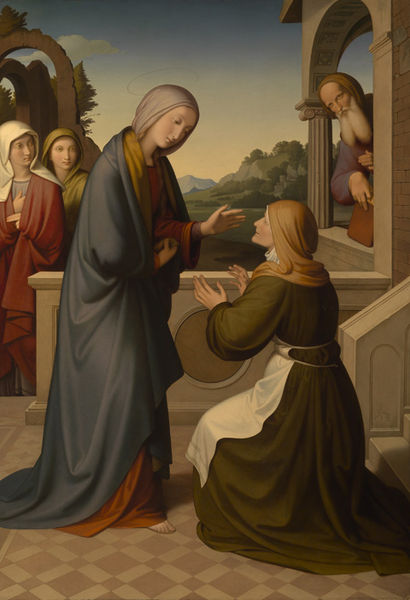
Titel: Heimsuchung Mariä
Künstler: Friedrich Overbeck
Standort: Karlsruhe
Institution: Staatliche Kunsthalle Karlsruhe
Schlagwörter: baum, berg, blau, dunkel, felsen, fuß, gemälde, gott, hand, himmel, kopf, mann, nackt, schatten, umhang, weiß, wolken, bäume, frauen, gelb, grün, landschaft, menschen, abend, braun, bunt, frau, geste, hintergrund, kariert, kleid, kleider, licht, marmor, mund, nase, orange, säule, säulen, vordergrund, gebäude, haus, rot, schleier, tuch, wiese, wolke, beige, haube, karo, malerei, muster, rock, alt, bart, jung, mütze, architektur, arm, bibel, falten, gesicht, mensch, stehen, stein, hände, öl, horizont, hügel, natur, brüstung, wiesen, boden, auge, gewand, haare, mantel, stehend, stoff, gewänder, mutter, tochter, vater, renaissance, wald, engel, balkon, kopfbedeckung, lächeln, schürze, terrasse, klar, magd, ruhe, bogen, italien, man, perspektive, pflaster, alter mann, beobachten, fußboden, berge, farben, fels, mauer, farbe, lila, rundbogen, ölgemälde, treppe, kopftuch, robe, geländer, stufe, stufen, faltenwurf, junge, knie, liegend, nazarener, stola, tor, bögen, vier, barfuss, arkade, ruine, alter, antike, greis, glaube, religion, torbogen, vulkan, geld, wälder, acryl, kniee, radierung, fliesen, knien, gestik, kachel, kacheln, mosaik, niederländisch, beten, gebet, schwester, altar, rom, kapitell, tore, besuch, gestus, heiligenschein, mensche, jesus, ionisch, hammer, christlich, flehen, hingabe, knieend, kniend, mittelalter, begegnung, knieen, segen, segnen, segnung, empfang, mönch, verbeugung, präraffaeliten, bettler, tempel, elisabeth, heilige, opfer, empfangen, ölgemölde, heilig, maria, madonna, magdalena, anbetung, christen, maria magdalena, mutter gottes, bitte, erbarmen, petrus, deutschrömer, gruß, sakral, christentum, ikone, ladschaft, meister, anna, bitten, heimsuchung, kaputze, joseph, kniefall, verkündigung, roben, betteln, mütter, historisch, got, willkommen, säile, torbögen, ionische, kniende, renassance, neuzeit, schmied, christ, mittelater, böume, spanner, amboss, base, vergebung, gnade, kniet, kapuzen, empfängnis, joachim, dunekl, ionika, kniebeuge, heiligenschen, gelassenheit, neo renaissance, scürze, kaputzen, a, 1500, 19. jhdt, heimkehrung, gnde, 5 figuren, kniende frau, kmieen, segegn, maria besucht elisabeth, marika, +jpseph, sch+ürze, dornwald, snderin, vergeben, norizont, offsti, signorelli